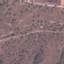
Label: HerbaceousVegetation